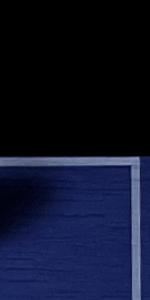
Label: Empty